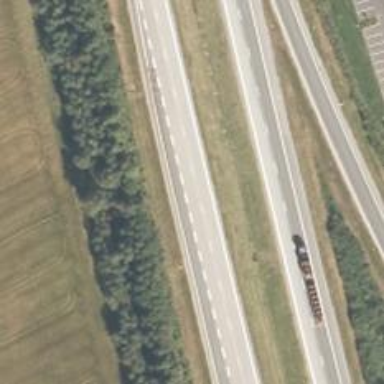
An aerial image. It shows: Asphalt motorway.